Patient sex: F
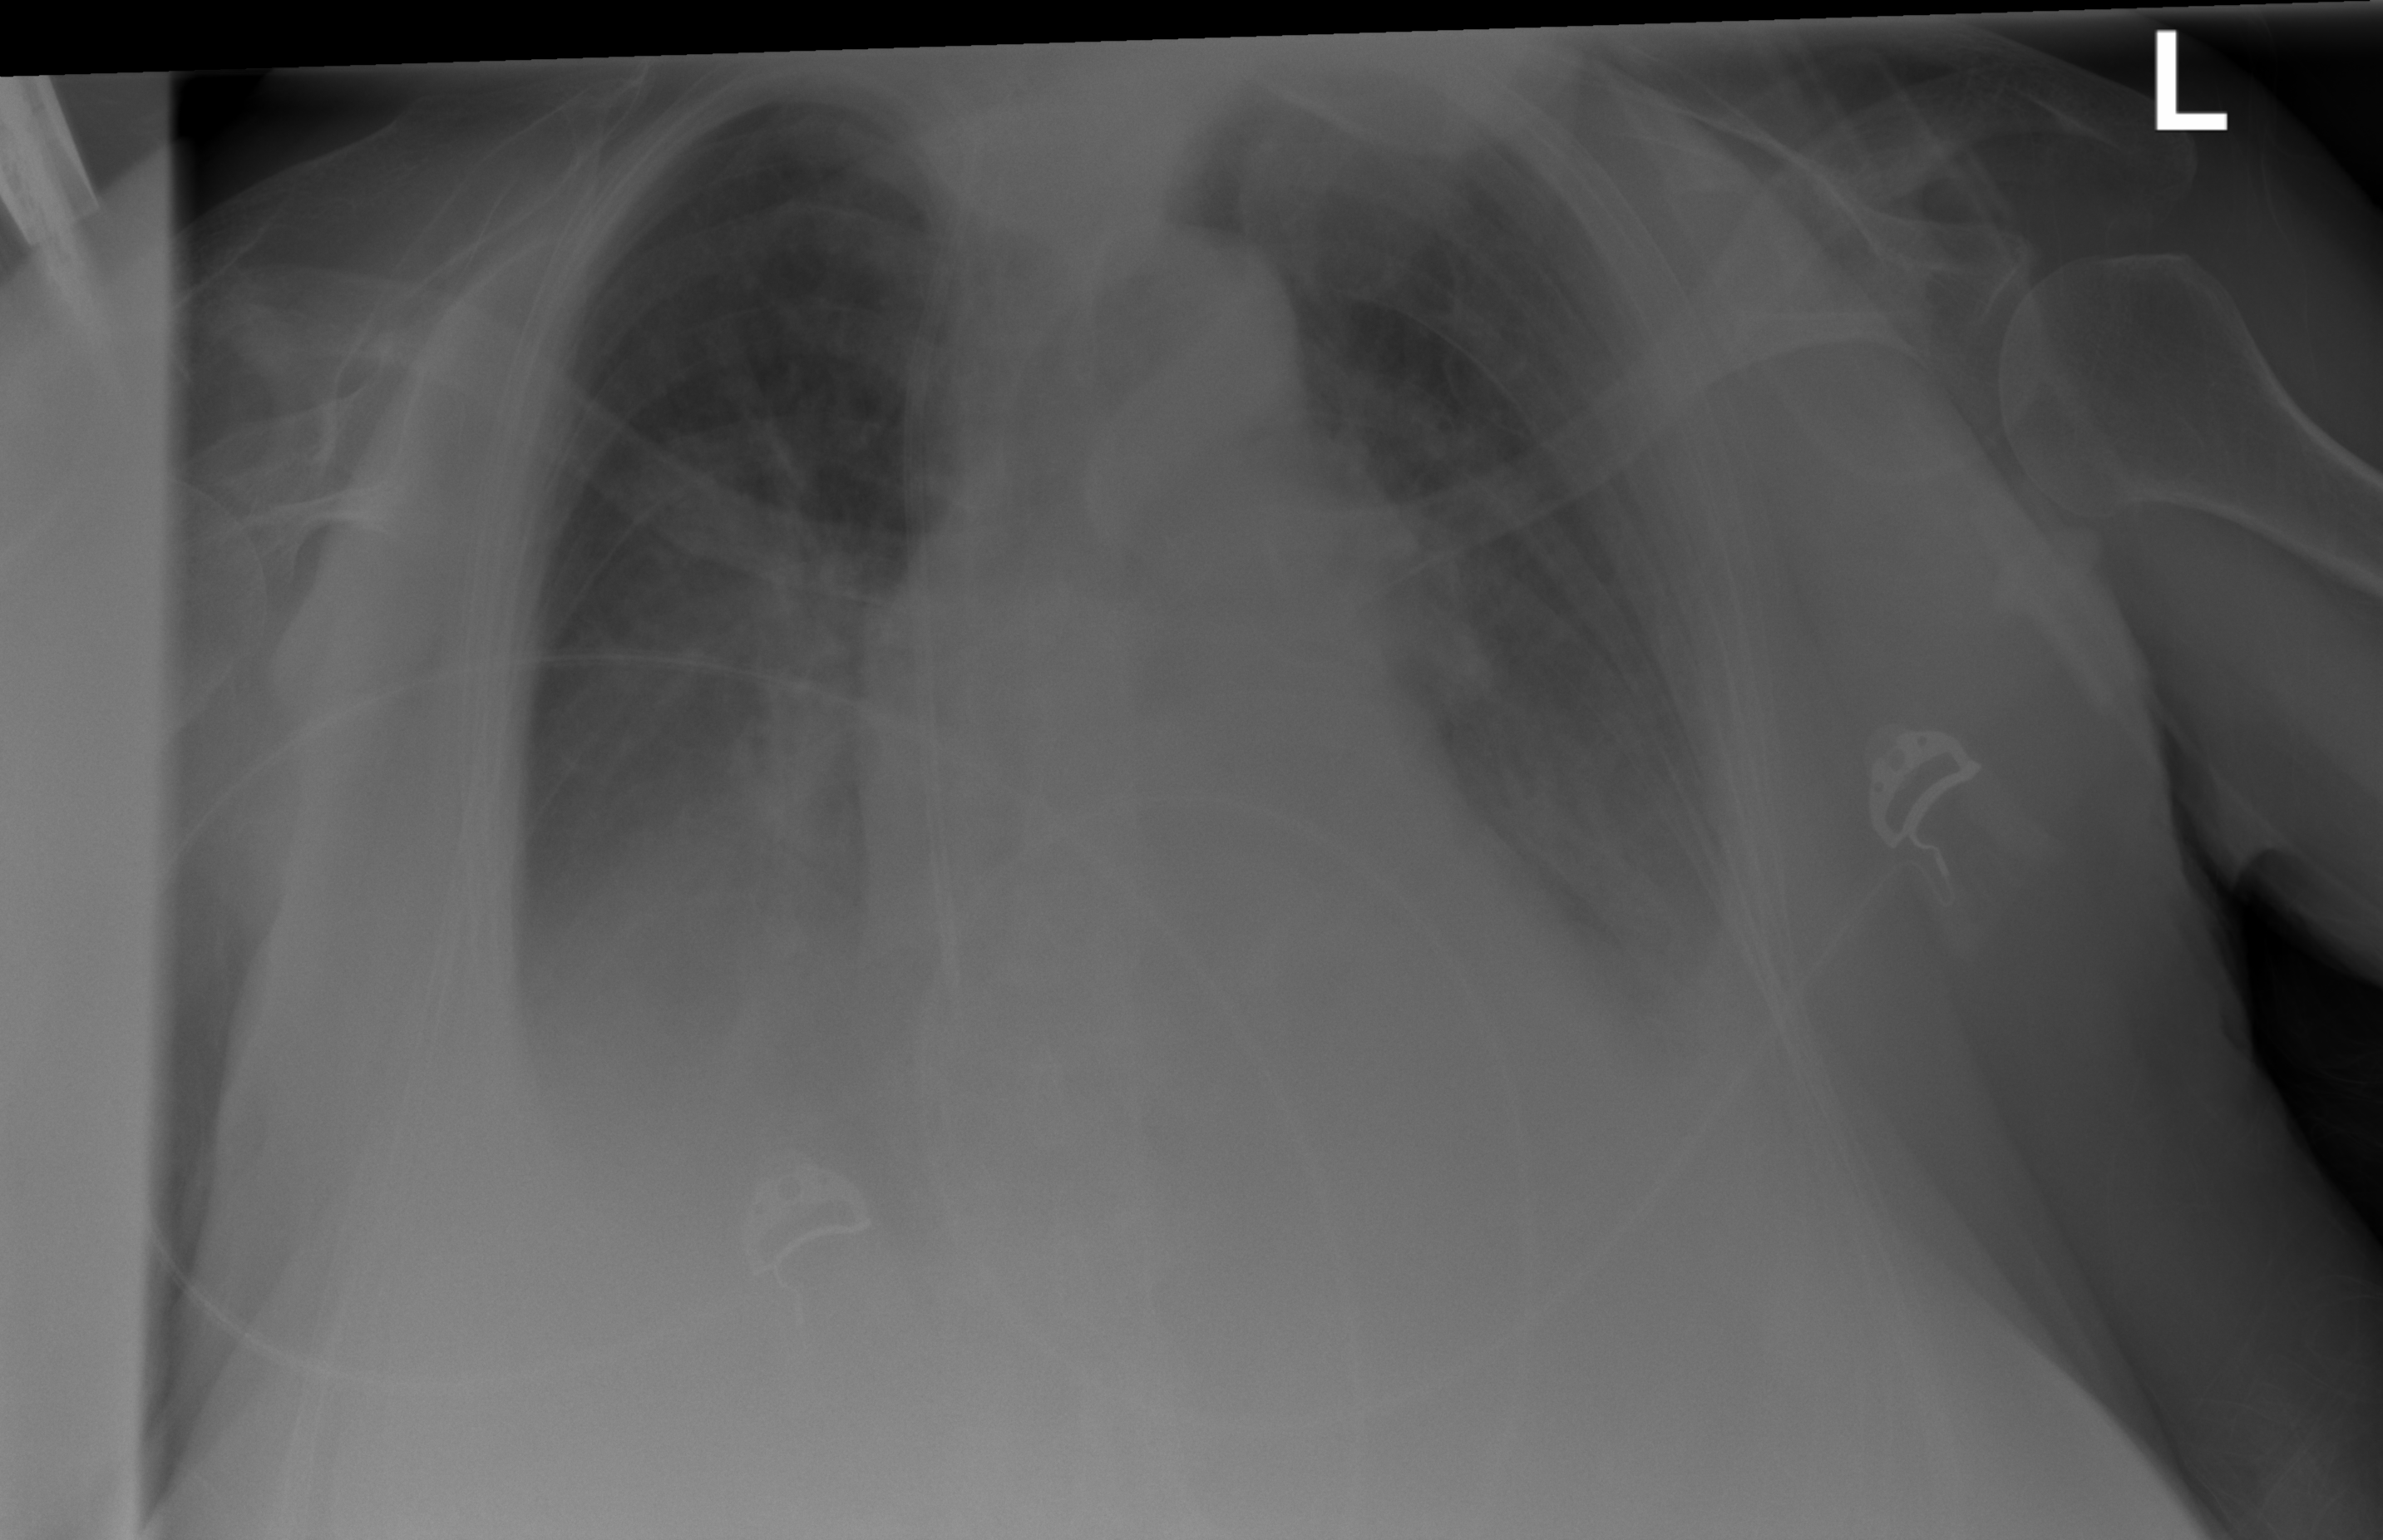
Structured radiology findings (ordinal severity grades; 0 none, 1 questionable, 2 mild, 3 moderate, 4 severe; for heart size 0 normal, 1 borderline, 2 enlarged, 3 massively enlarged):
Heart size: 1
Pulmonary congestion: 0
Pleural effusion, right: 2
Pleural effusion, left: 2
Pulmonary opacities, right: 0
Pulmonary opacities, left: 0
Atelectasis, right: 2
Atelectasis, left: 2